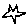
Label: star